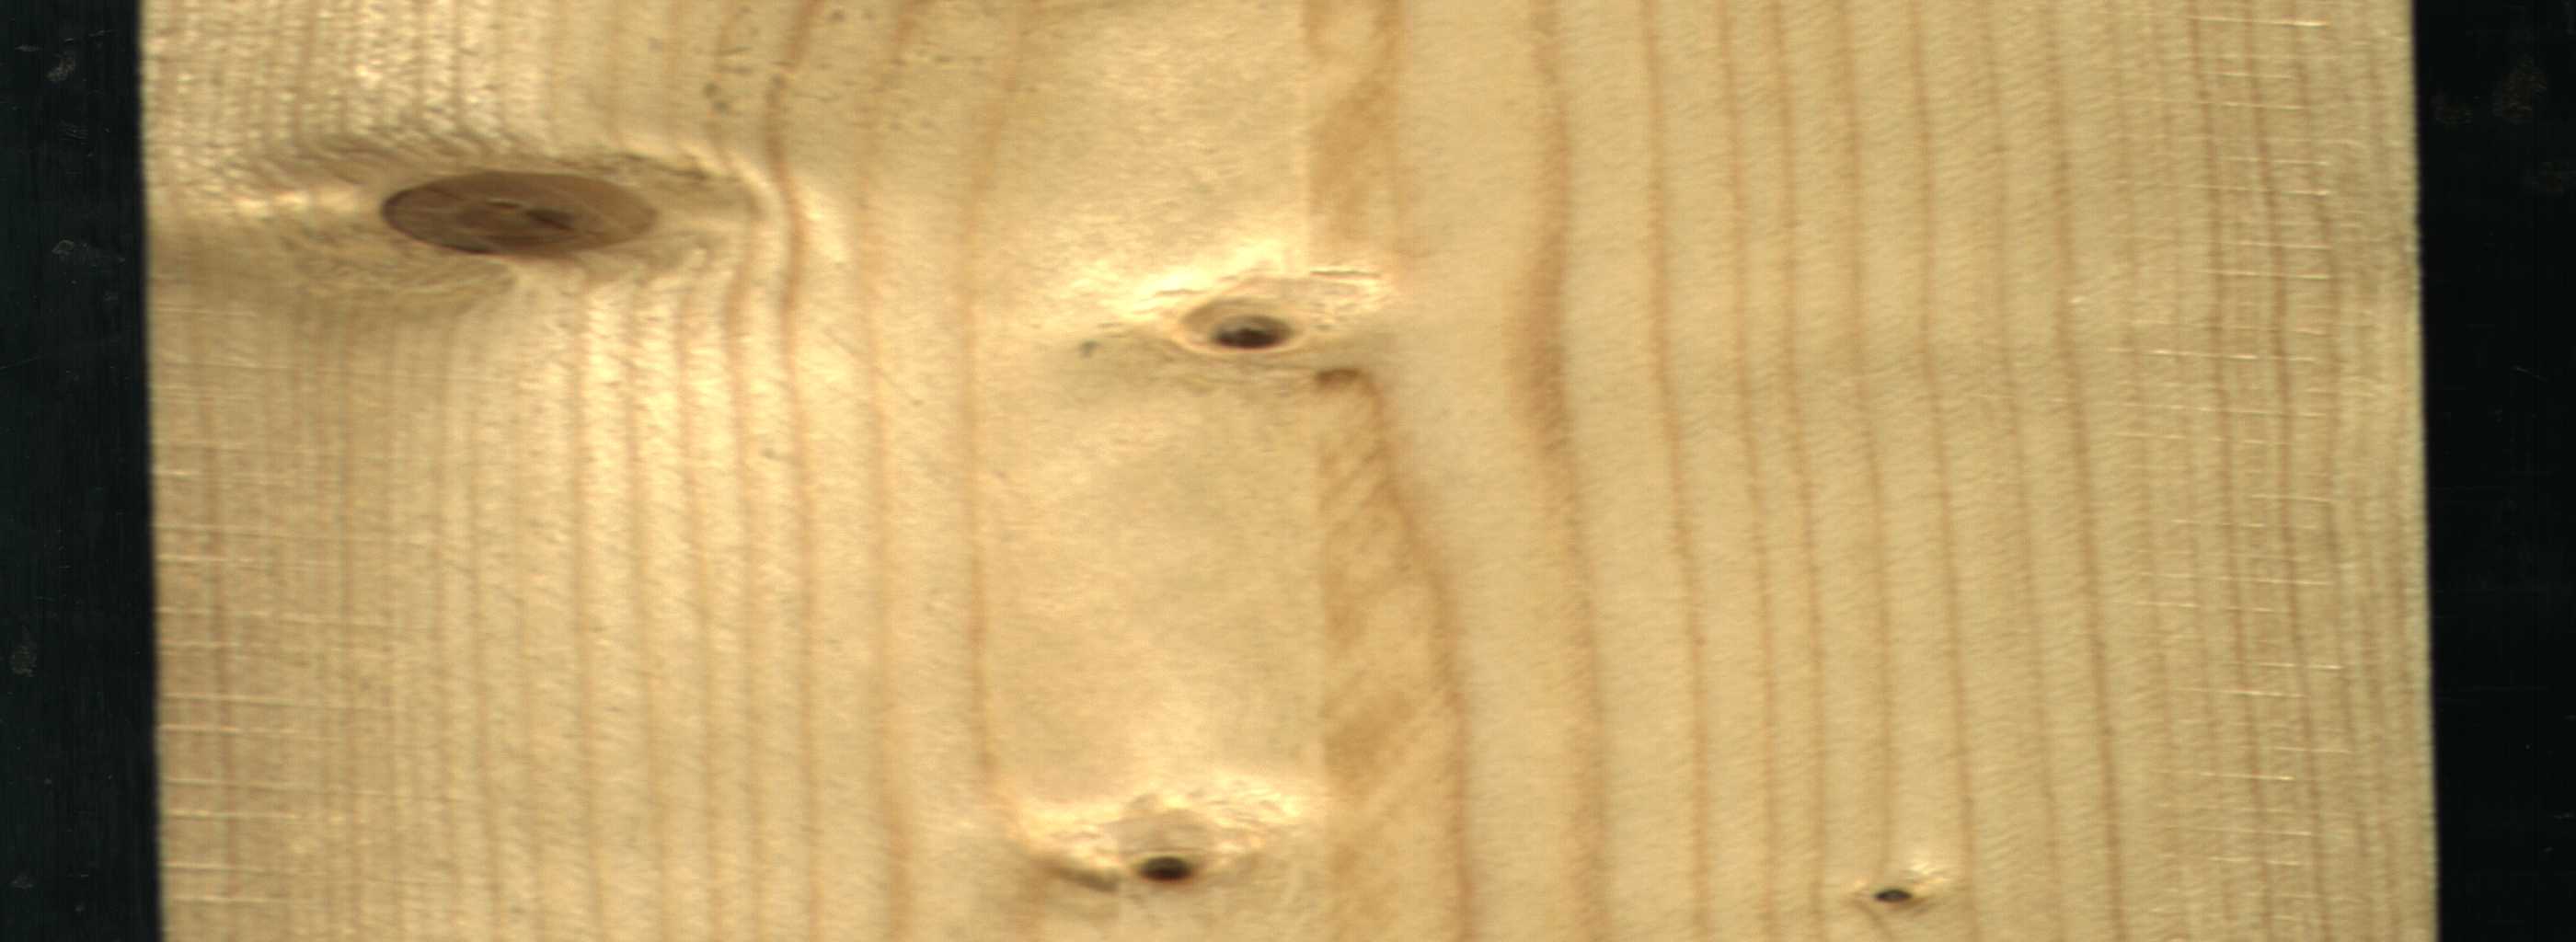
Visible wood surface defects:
Dead_Knot
Live_Knot
Live_Knot
Live_Knot